Field crop: tomato
Growth stage: 1
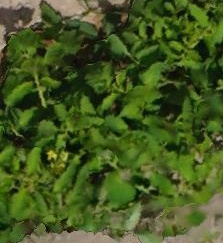
Species: tomato